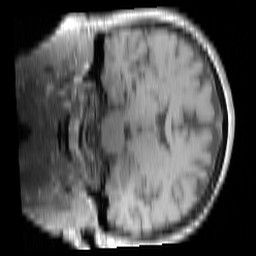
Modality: T1w
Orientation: coronal
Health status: ill
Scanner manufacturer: siemens
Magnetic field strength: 3 T
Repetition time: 0.291 s
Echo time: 0.00266 s